Question: I'm trying to write a program that takes an image and converts it to a <URL> image in MATLAB.
As I understand it, to achieve chromaticity, you must calculate 'r,g,b' from 'R,G,B', by:

So, I've done this (or at least attempted it) but it just returns a black image...
Here's my program:
'''
img = double(imread('ref_images/foliage.jpg'));
%temp
chrom_Img = zeros(size(img, 1), size(img, 2));
%split channels
R_ = img(:,:,1);
G_ = img(:,:,2);
B_ = img(:,:,3);
%sum RGB channels (R+G+B)
s_RGB = R_ + G_ + B_;
%calc r g b with r = R/sum etc
r_ = R_./s_RGB;
g_ = G_./s_RGB;
b_ = B_./s_RGB;
%assign to chrom_Img
%chrom_Img = cat(3, r_, g_, b_); %also tried this
chrom_Img(:,:,1) = r_;
chrom_Img(:,:,2) = g_;
chrom_Img(:,:,3) = b_;
'''
What am I missing or implementing incorrect for this to be happening?
To see an example image, see <URL>.
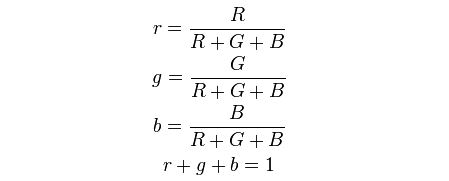
Answer: Your problem is data type. When dealing with integers any fraction less than one is zero:
'''
>> uint8(10)/uint8(100)
ans =
0
'''
When you do 'r_ = R_./s_RGB;' everything goes to zero.
Also, instead of the manual sum ('s_RGB = R_ + G_ + B_;'), you can do:
'''
s_RGB = sum(double(img),3);
'''
This will sum over the third dimension.
Convert 'img' to double up front and it should work fine:
'''
chrom_Img = bsxfun(@rdivide,double(img),sum(double(img),3));
'''
Result (based on <URL>: